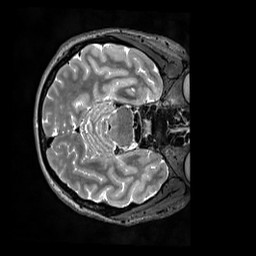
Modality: T2w
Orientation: axial
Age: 43
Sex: female
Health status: ill
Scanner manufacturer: siemens
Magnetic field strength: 3 T
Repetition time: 3.2 s
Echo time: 0.564 s